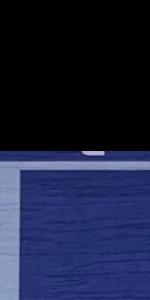
Label: Empty